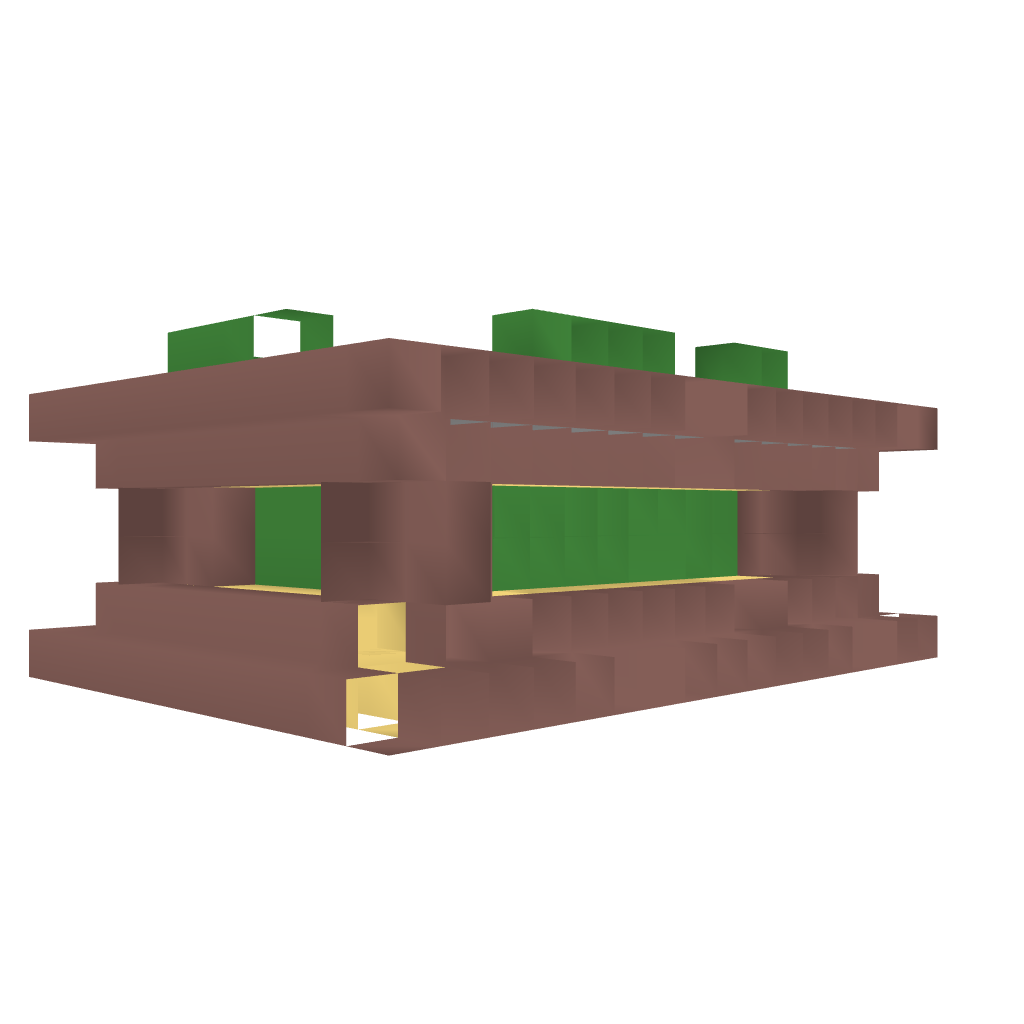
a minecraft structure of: Nature Shrine bad low quality